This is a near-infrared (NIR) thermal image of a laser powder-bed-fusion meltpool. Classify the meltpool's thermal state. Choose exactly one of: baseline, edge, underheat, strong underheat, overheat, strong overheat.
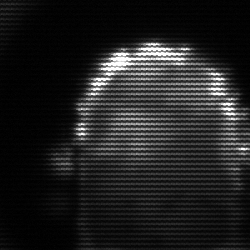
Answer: baseline